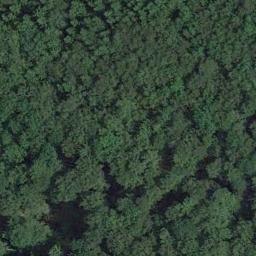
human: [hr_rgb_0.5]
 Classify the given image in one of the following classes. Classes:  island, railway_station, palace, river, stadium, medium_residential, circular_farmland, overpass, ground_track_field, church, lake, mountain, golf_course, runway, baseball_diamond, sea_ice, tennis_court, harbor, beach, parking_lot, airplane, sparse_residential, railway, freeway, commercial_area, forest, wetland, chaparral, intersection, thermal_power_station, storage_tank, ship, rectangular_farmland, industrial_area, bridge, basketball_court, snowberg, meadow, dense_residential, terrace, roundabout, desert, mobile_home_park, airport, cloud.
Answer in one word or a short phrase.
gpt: forest